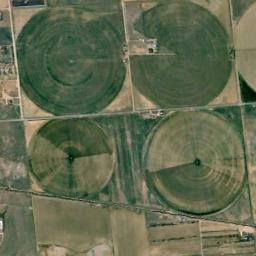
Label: circular_farmland